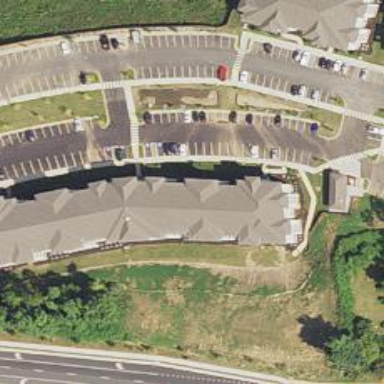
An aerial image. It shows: Parking space is available.